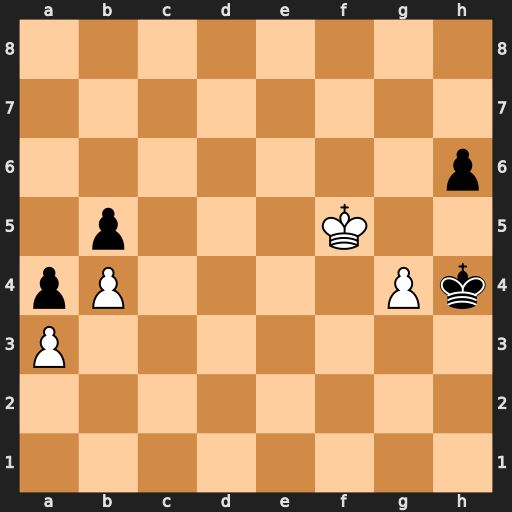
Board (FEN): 8/8/7p/1p3K2/pP4Pk/P7/8/8
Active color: w
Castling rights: -
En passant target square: -
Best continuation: Kf4 Kh3 g5 hxg5+ Kxg5 Kg3 Kf5